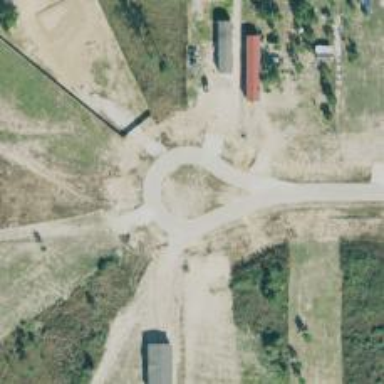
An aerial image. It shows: Turning loop on the road.